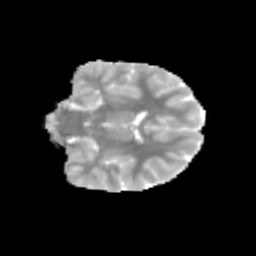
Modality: MD
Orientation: coronal
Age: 11
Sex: female
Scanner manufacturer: siemens
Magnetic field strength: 3 T
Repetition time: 3.8 s
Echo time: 0.07 s